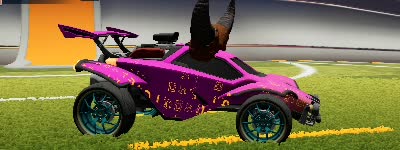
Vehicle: octane